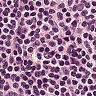
Metastatic tissue present: no